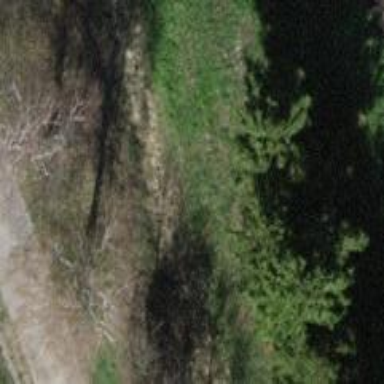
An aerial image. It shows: Row of trees in natural setting.